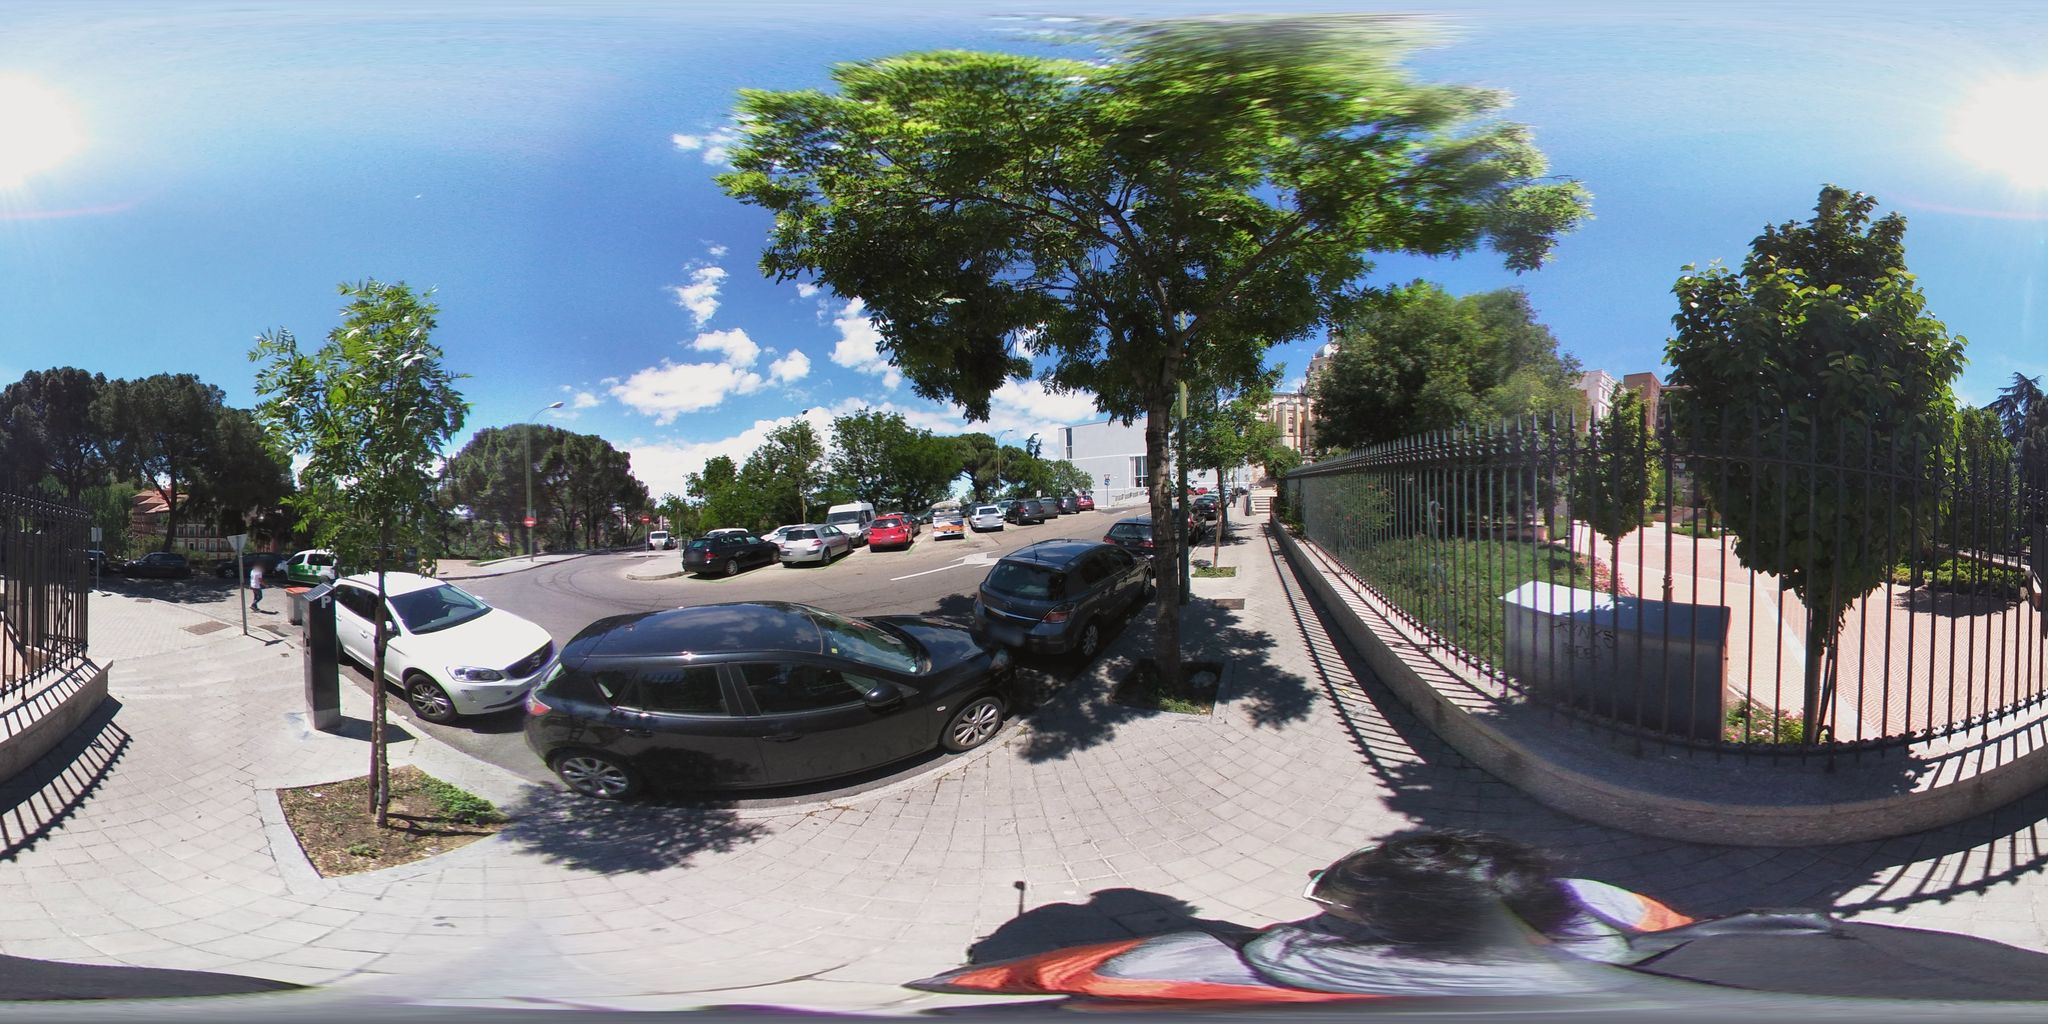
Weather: clear
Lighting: day
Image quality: good
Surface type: cycling surface
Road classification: steps, pedestrian, service
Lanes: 1
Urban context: urban centre
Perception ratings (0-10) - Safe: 3.84, Lively: 8.58, Beautiful: 7.93, Boring: 3.88, Depressing: 2.58, Wealthy: 4.8